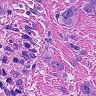
Metastatic tissue present: yes